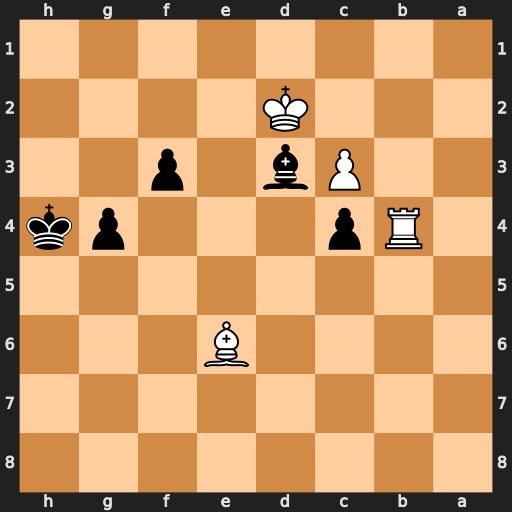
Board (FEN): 8/8/4B3/8/1Rp3pk/2Pb1p2/3K4/8
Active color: b
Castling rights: -
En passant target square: -
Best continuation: f2 Bxc4 Bxc4 Rxc4 f1=Q